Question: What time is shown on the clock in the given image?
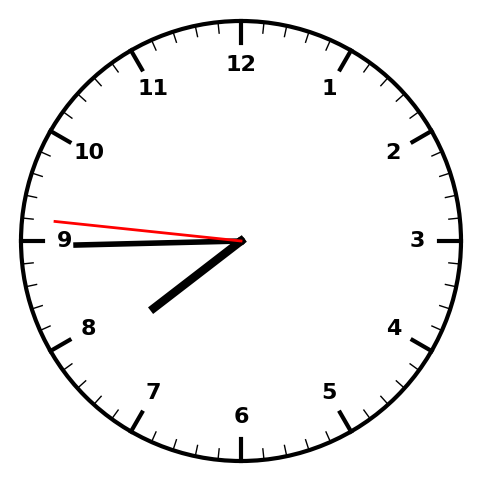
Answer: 07:44:46